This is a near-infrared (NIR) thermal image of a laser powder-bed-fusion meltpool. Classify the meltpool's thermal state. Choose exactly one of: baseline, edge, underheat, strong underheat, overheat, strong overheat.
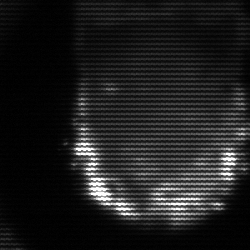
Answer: baseline